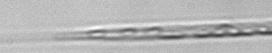
Label: Rhizosolenia